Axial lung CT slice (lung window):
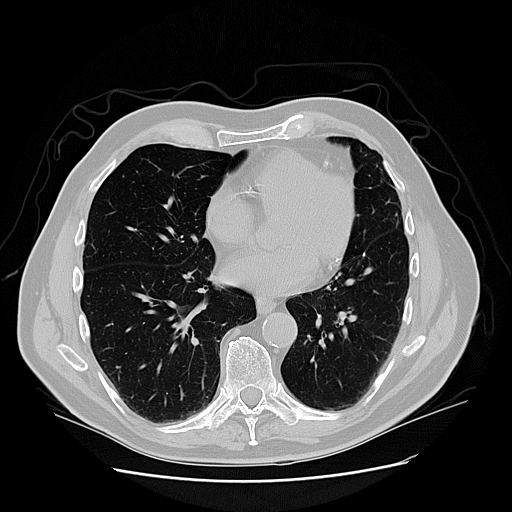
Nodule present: no